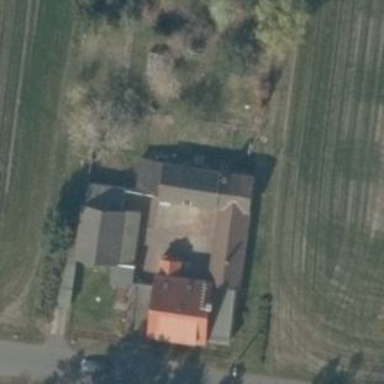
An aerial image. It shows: Farm building with gabled roof.